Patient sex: F
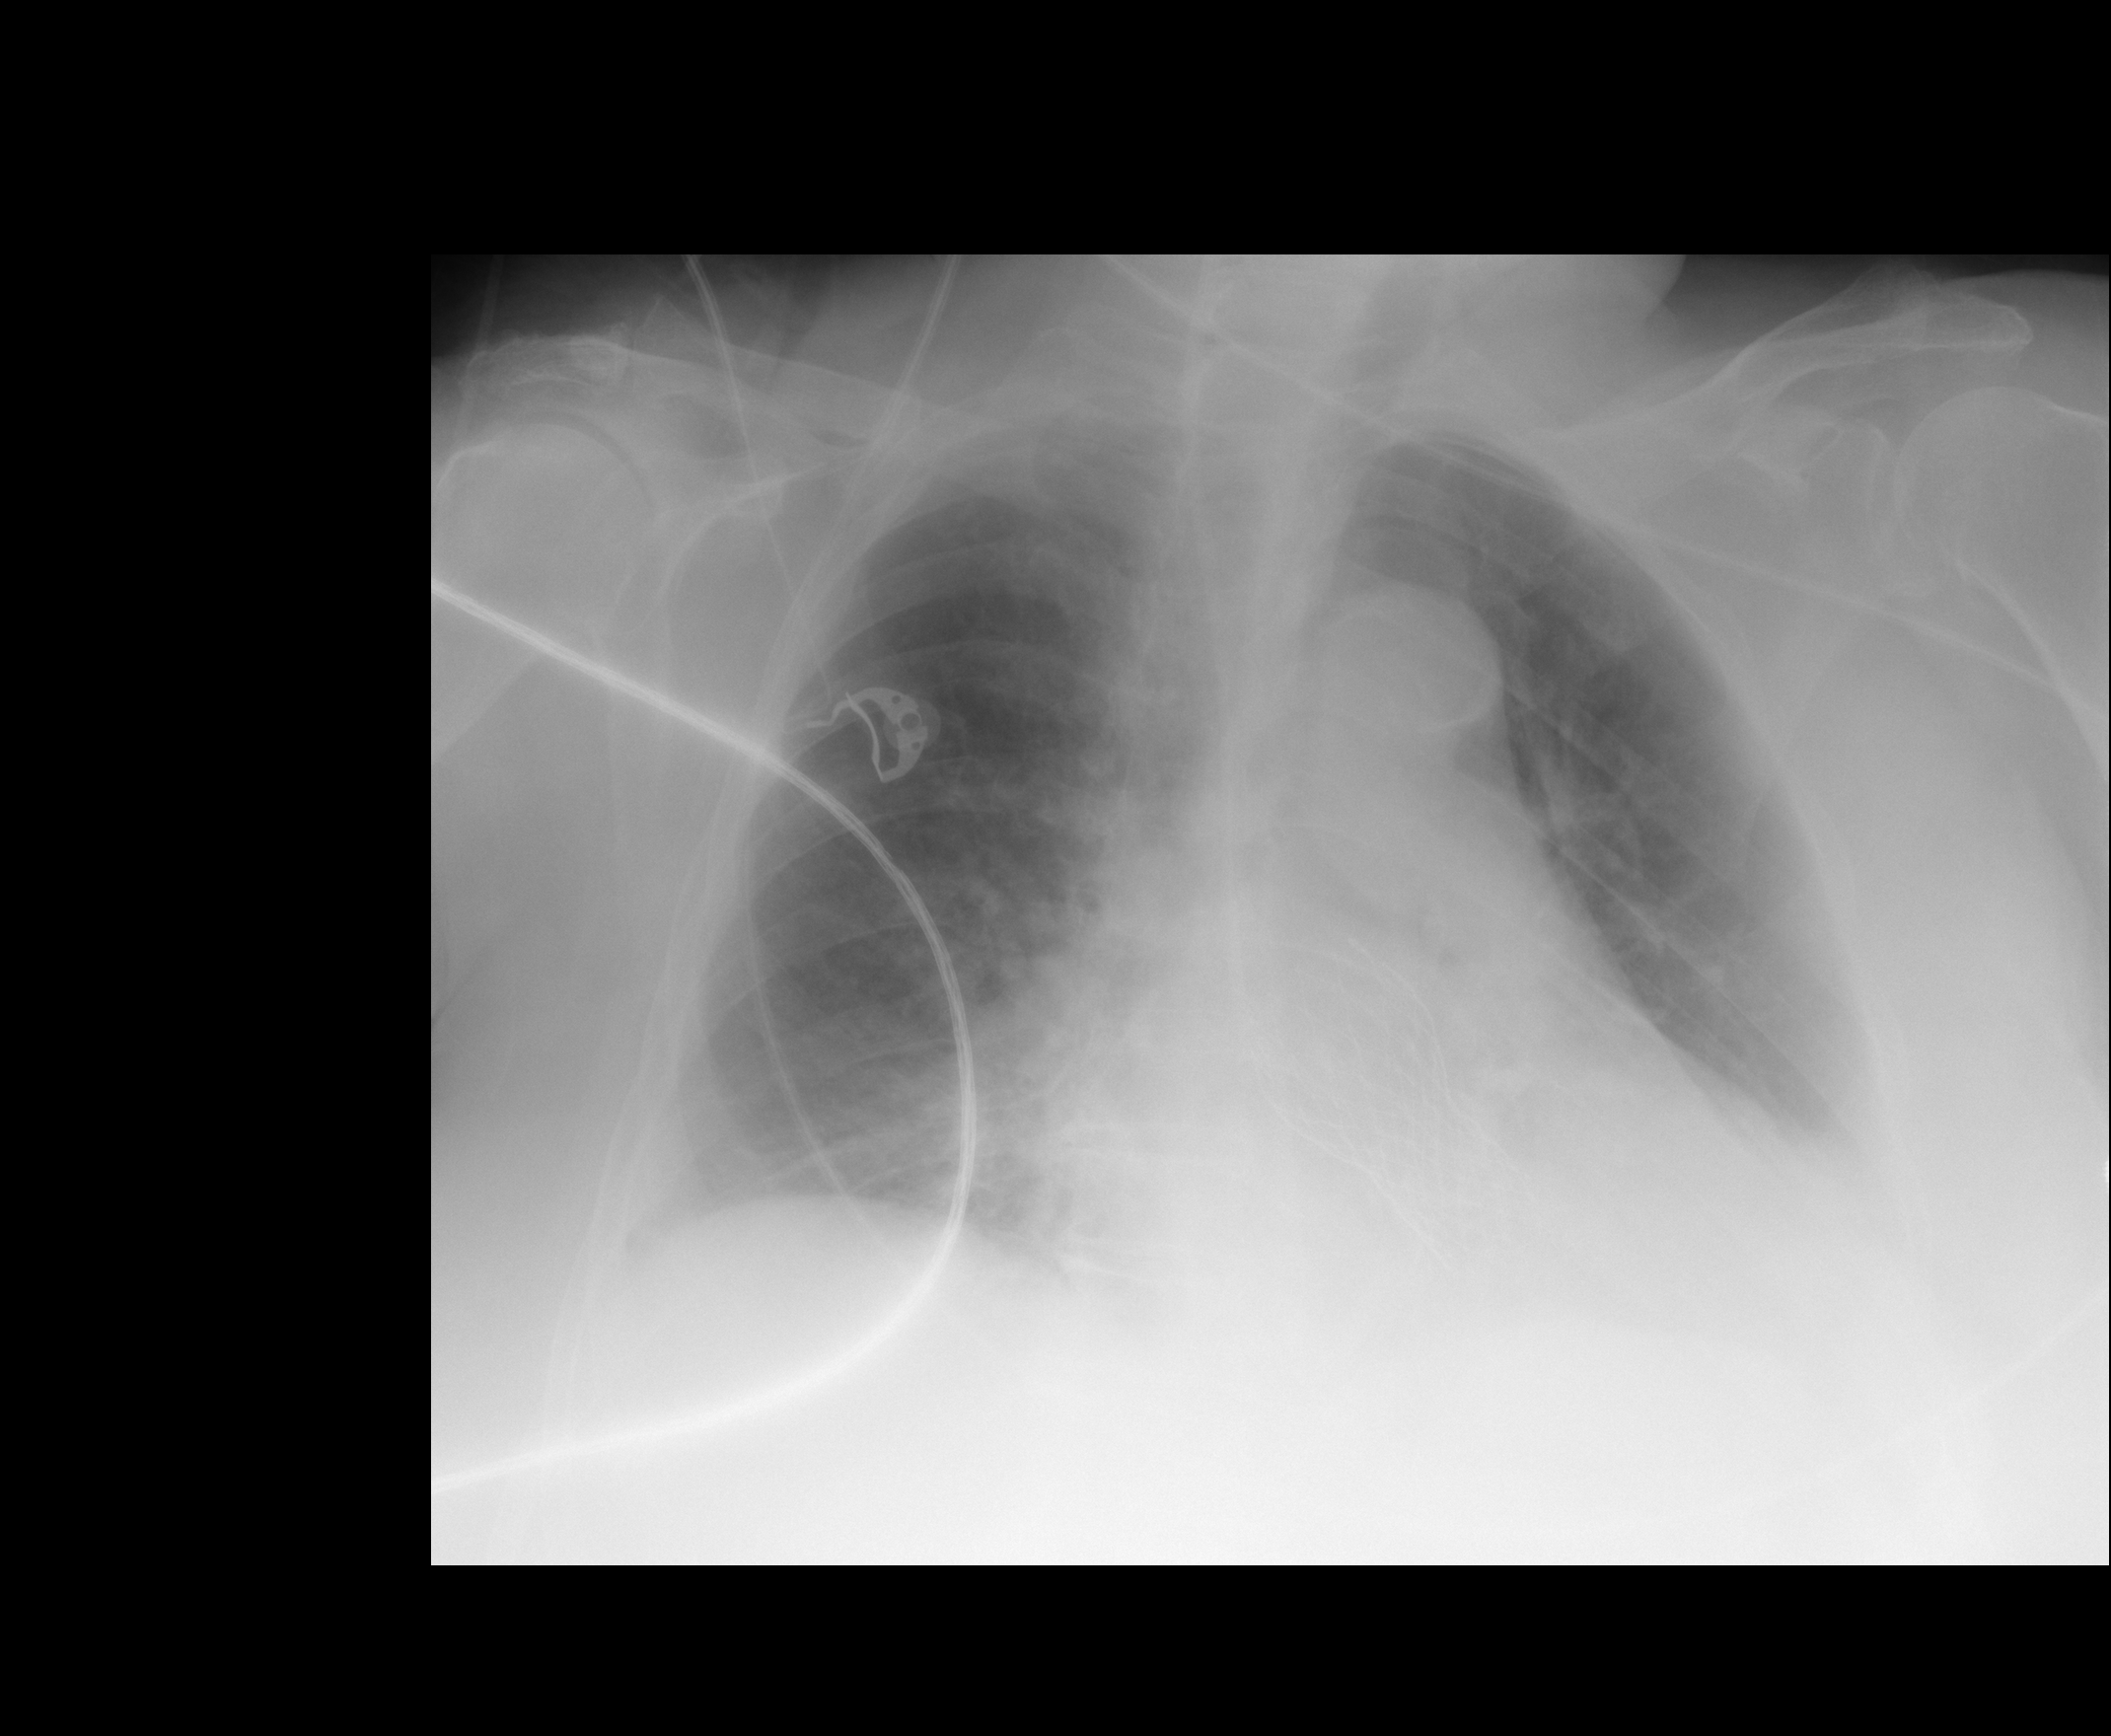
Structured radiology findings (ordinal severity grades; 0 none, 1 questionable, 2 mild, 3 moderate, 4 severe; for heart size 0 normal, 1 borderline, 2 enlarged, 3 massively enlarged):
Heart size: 2
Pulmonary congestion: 2
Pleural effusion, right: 0
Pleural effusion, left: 2
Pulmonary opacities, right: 0
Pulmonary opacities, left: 0
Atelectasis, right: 2
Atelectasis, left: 2